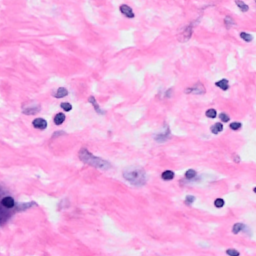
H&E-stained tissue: Breast